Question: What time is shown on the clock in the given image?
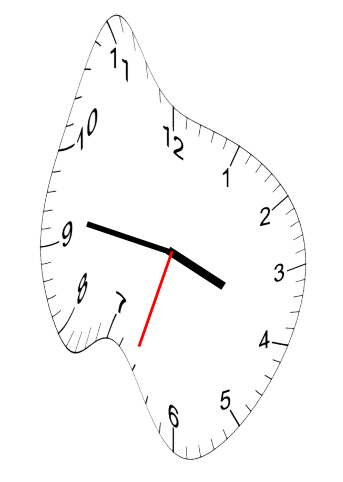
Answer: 03:46:33